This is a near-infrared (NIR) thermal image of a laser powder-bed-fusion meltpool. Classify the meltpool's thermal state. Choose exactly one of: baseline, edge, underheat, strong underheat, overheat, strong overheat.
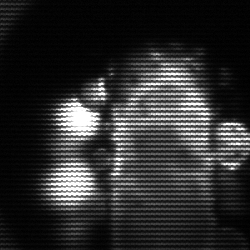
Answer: strong underheat